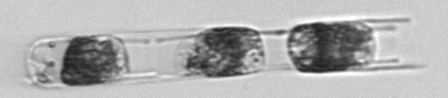
Label: Hemiaulus